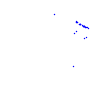
Particle: pion